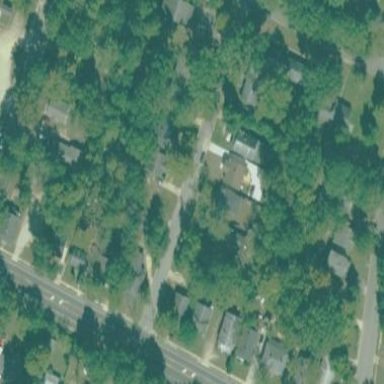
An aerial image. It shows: Asphalt road in residential area.